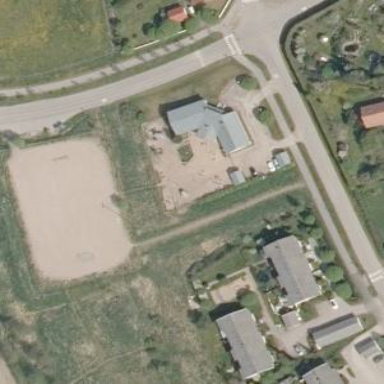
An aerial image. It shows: Kindergarten.